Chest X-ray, PA view. Patient: 51 years old, sex F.
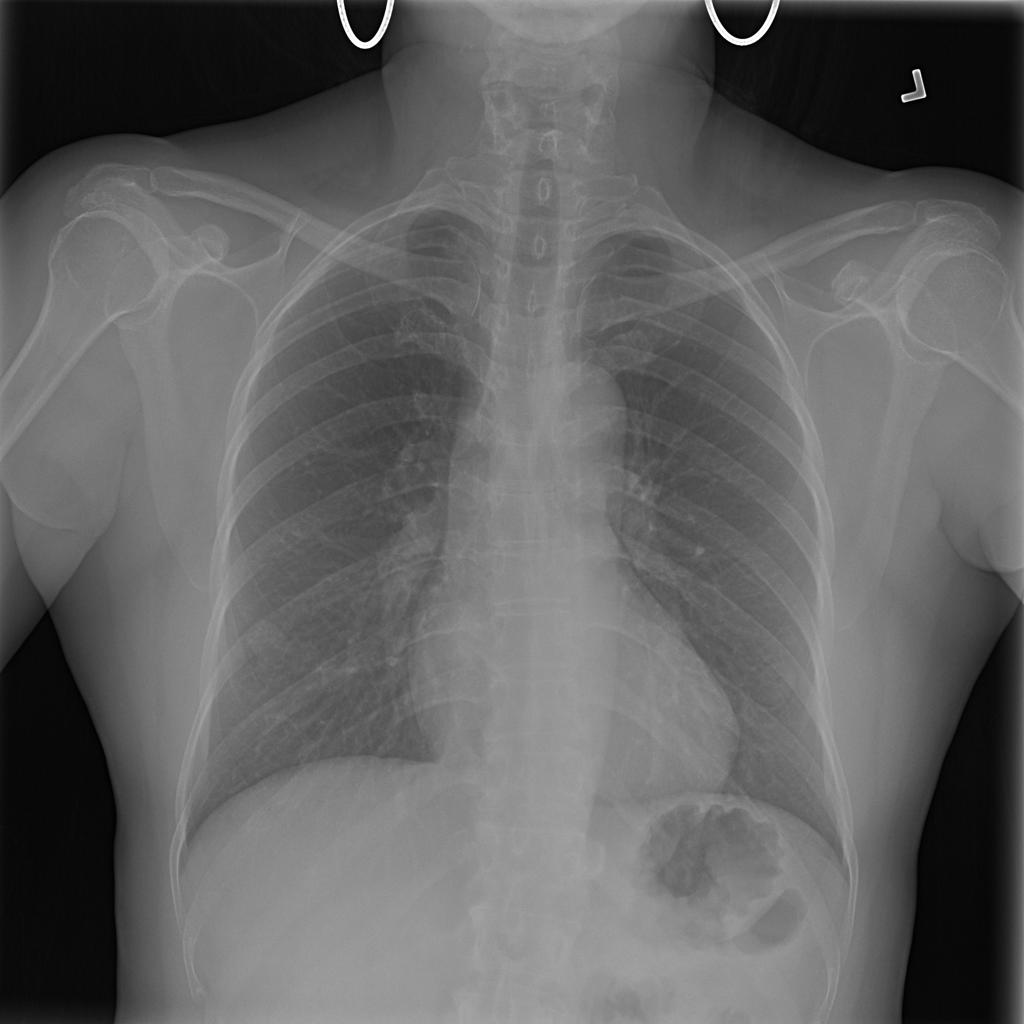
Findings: No Finding